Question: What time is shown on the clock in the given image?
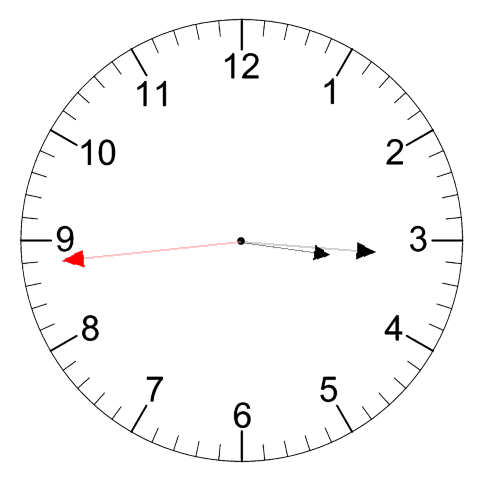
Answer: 03:15:44